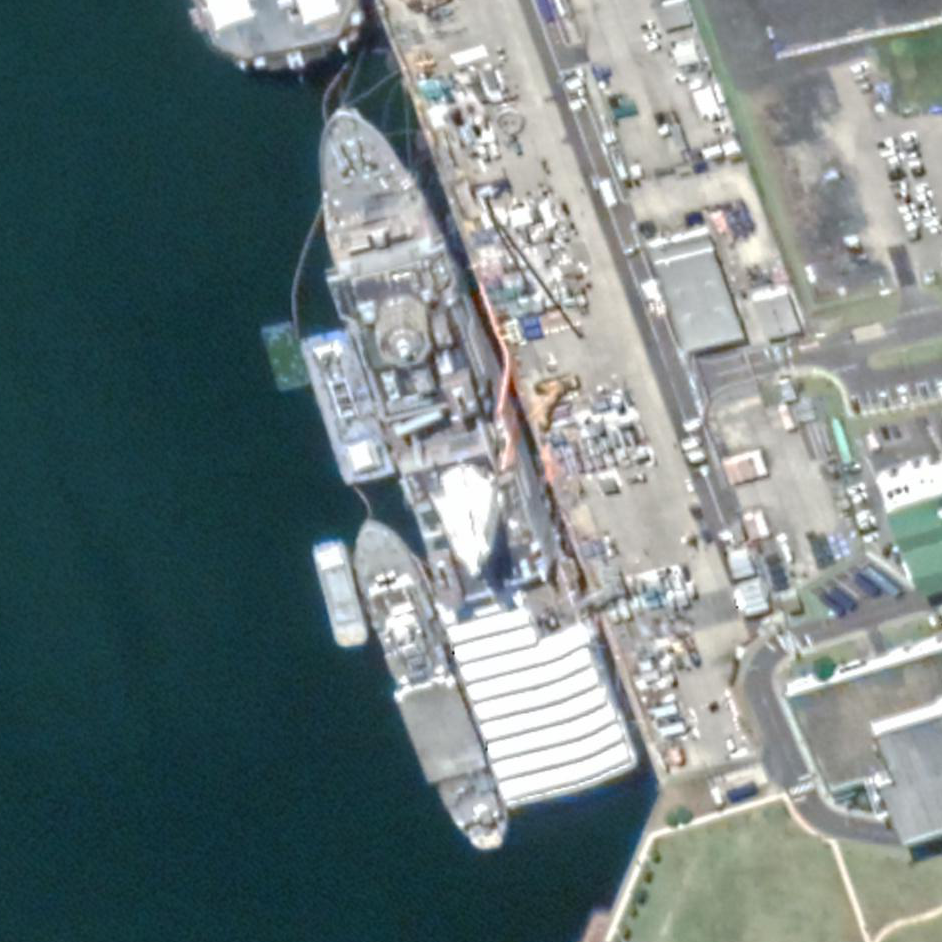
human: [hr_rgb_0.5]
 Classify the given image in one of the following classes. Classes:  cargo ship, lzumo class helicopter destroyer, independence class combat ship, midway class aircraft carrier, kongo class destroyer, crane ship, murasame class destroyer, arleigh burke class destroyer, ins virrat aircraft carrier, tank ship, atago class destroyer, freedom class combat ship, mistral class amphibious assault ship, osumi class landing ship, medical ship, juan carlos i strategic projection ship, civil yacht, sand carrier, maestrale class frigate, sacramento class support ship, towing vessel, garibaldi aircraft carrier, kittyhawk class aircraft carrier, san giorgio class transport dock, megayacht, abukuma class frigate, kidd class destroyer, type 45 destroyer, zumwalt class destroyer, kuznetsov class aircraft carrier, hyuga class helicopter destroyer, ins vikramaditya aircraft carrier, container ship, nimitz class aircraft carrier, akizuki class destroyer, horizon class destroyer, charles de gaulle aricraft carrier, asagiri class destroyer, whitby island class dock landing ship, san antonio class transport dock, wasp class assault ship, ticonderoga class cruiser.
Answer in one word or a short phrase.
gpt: San Antonio class transport dock